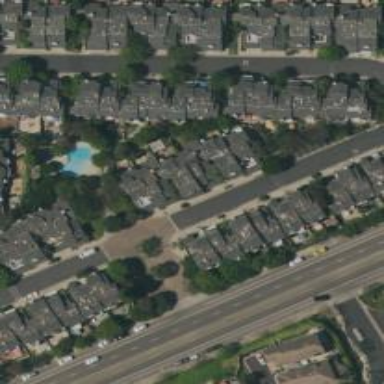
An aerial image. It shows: Living street.